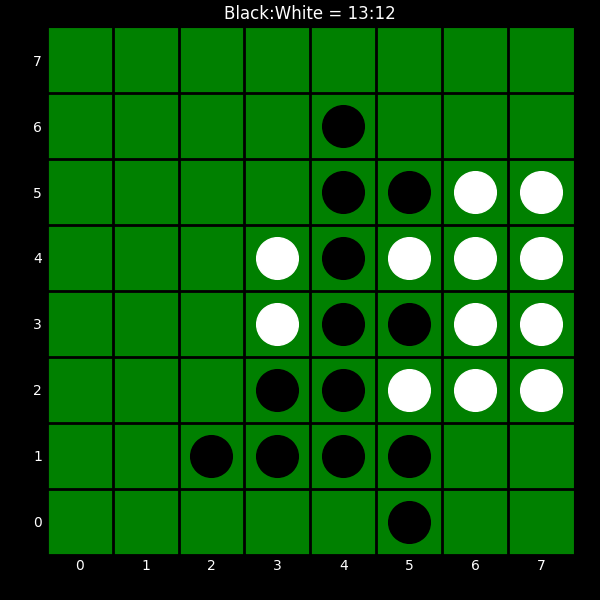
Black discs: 13
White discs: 12